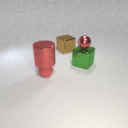
large red metal cylinder above small red rubber sphere